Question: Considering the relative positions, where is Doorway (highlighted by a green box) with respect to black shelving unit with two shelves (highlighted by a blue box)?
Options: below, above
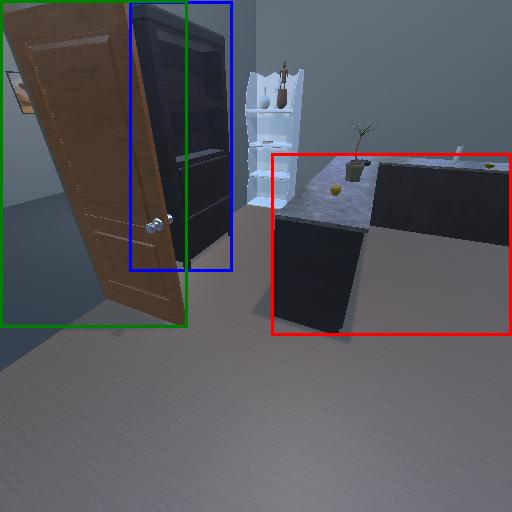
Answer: below